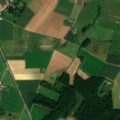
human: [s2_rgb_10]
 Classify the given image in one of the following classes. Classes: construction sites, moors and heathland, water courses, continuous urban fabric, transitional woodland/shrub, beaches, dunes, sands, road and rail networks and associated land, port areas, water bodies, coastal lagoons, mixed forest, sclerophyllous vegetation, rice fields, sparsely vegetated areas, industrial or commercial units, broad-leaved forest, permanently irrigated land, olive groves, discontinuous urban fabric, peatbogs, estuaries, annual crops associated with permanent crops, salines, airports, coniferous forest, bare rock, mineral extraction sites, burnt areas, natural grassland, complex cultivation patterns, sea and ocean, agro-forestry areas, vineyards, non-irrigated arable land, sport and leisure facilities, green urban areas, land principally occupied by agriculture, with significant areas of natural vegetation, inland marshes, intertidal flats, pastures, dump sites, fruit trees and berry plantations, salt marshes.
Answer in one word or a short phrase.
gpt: discontinuous urban fabric, non-irrigated arable land, pastures, complex cultivation patterns, mixed forest